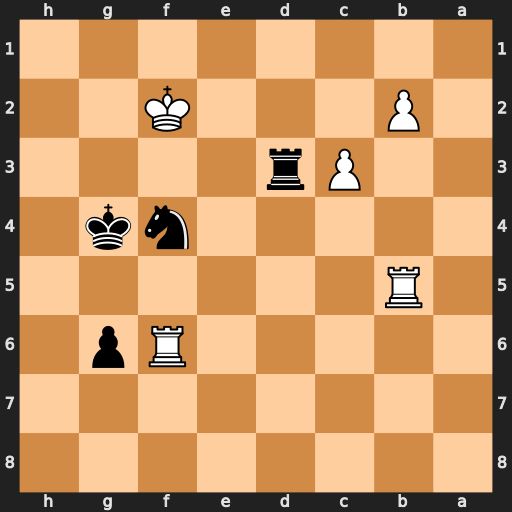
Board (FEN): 8/8/5Rp1/1R6/5nk1/2Pr4/1P3K2/8
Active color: b
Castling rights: -
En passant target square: -
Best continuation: Rf3+ Ke1 Ng2+ Kd2 Rxf6